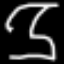
Label: hourglass